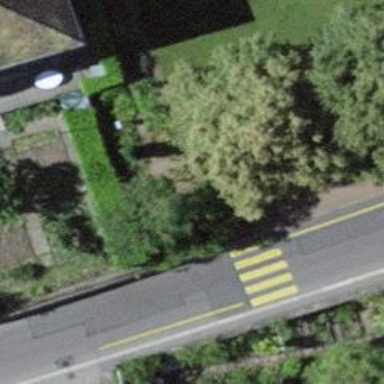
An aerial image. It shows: Raised kerb.